Field crop: maize
Growth stage: 1
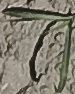
Species: sorghum